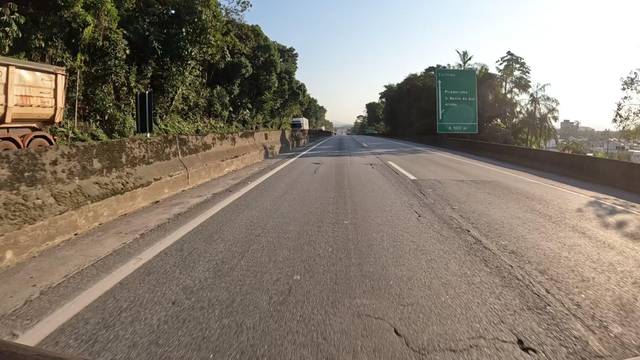
Region: Brazil
Coordinates: -26.21, -48.915